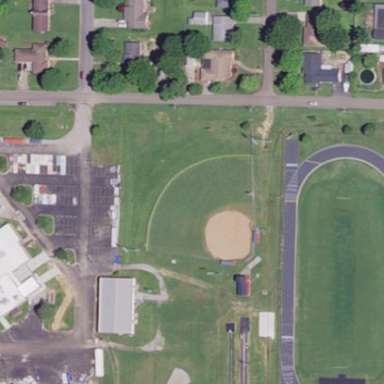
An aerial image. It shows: Softball pitch for leisure sports.